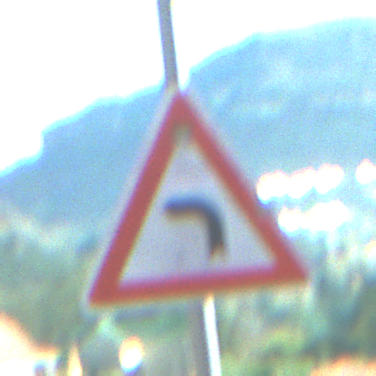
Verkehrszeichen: KurveLinks
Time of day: Night
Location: Outdoor (Nature)
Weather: PartlyCloudy
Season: NotSpecified
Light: Natural